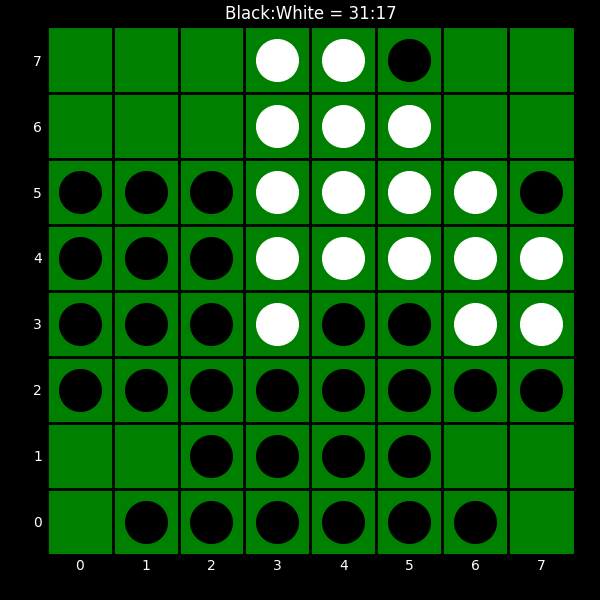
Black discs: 31
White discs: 17